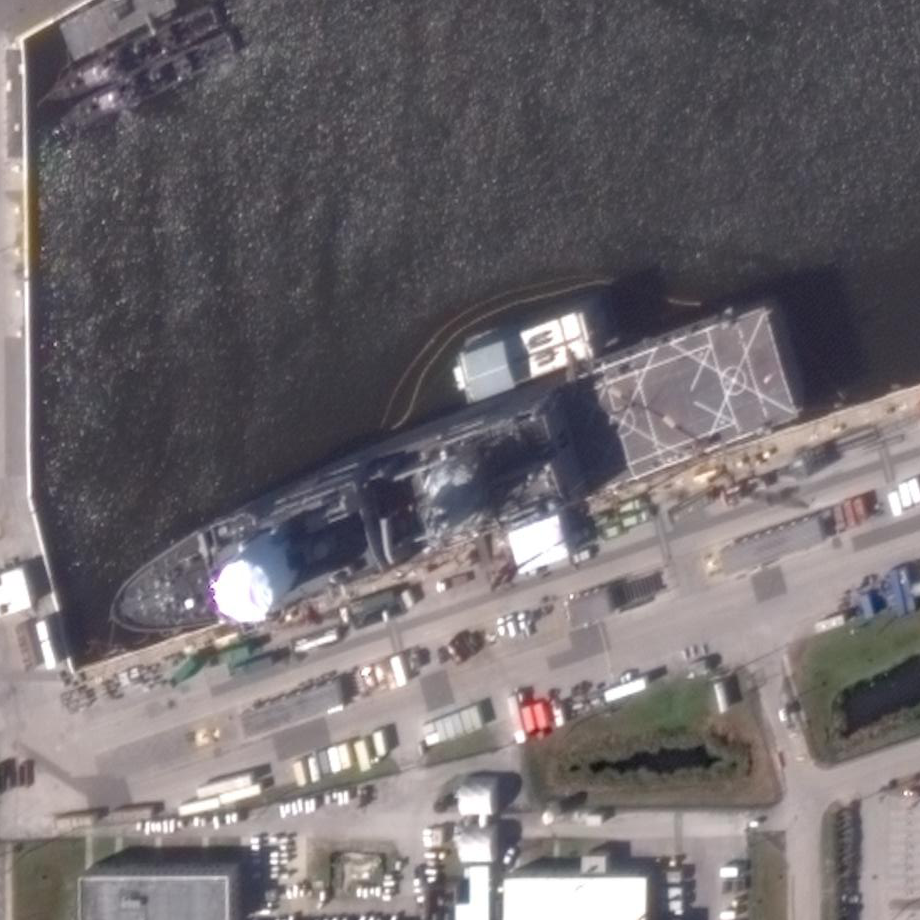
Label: combat